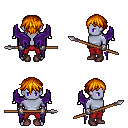
a pixel art fantasy rpg character, male body template, dark elf, purple skin, purple wings, red pants, dark blonde short bangs hairstyle, metal gloves, maroon shoes, spear, four views (front, back, left, right), 2x2 character sprite sheet, small pixel art, hard edges, no anti-aliasing